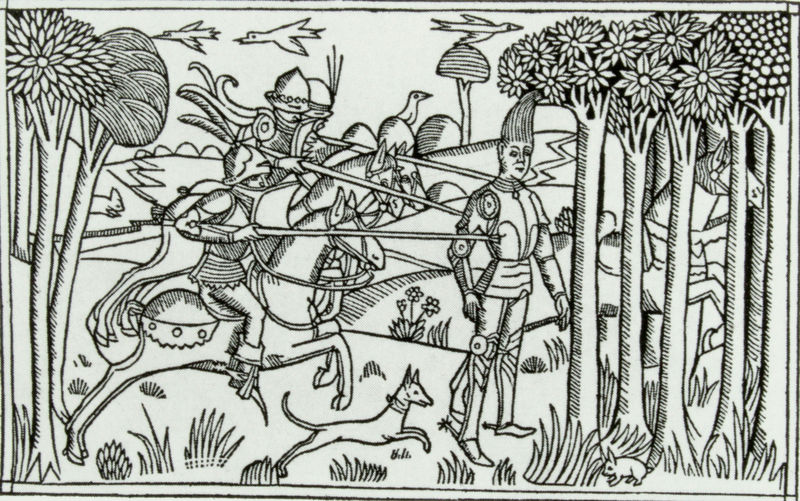
Titel: Der Tod Absaloms
Institution: (Seriendruck)
Schlagwörter: angriff, baum, blätter, himmel, kampf, mann, vogel, weiß, bäume, fluss, landschaft, menschen, blume, blumen, männer, schwarz, szene, zeichnung, blick, blüten, gras, hund, tier, tiere, weg, wiese, geschichte, hinrichtung, mord, tod, tot, feld, gräser, horizont, hügel, natur, vögel, büsche, wiesen, haare, wald, fliegen, kreis, pferd, pferde, reiter, umrandung, hase, hasen, maus, hufe, reiten, ritt, steigbügel, zaumzeug, holzschnitt, man, berge, grafik, linien, rand, gewalt, krieg, schlacht, lanze, soldaten, einfach, tusche, antike, buch, lichtung, druck, schnitt, hochdruck, schraffur, stich, attacke, illustration, schilder, waffen, soldat, waffe, kreise, holzdruck, helm, mythologie, ritter, jagd, rüstung, hufen, tinte, buchseite, helme, jäger, dolch, mittelalter, krieger, heiliger, lanzen, ritterrüstung, speer, speere, rüstungen, ritterrüstungen, taumzeug, wald und wiese, wald und wiesen, tötung, riter, tzeichnung, sodaten, reitter, verletzen